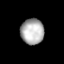
Tissue: lung
Cell type: T cells
Senescence score: 0.6121
Nuclear area (px): 583
Mean DAPI intensity: 175.552